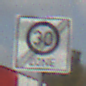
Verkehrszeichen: EndeZone30
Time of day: MorningAfternoon
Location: Outdoor (Suburban)
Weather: PartlyCloudy
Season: NotSpecified
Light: Natural